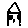
Label: house